Field crop: tomato
Growth stage: 1
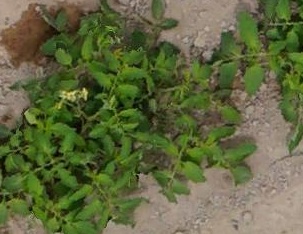
Species: tomato